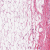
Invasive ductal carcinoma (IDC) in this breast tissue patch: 0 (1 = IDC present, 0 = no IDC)